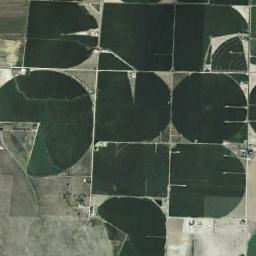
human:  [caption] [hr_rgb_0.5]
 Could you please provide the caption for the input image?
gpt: Some green circle farmland are in the bare land .

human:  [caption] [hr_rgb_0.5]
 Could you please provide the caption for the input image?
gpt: Most round fields are green .

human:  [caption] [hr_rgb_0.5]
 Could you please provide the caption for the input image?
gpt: Several dark green circular or fan-shaped farmlands with different radians are neatly arranged on the wasteland .

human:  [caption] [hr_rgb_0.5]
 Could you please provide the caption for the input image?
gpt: Few pieces of circular green farmland .

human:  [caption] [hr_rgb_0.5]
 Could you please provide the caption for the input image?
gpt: There are some circular farmlands of different sizes .